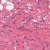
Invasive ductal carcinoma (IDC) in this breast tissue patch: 1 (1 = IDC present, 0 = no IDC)